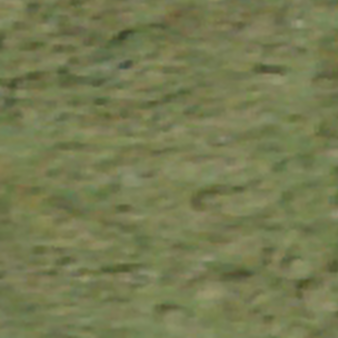
Label: other